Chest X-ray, AP view. Patient: 29 years old, sex M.
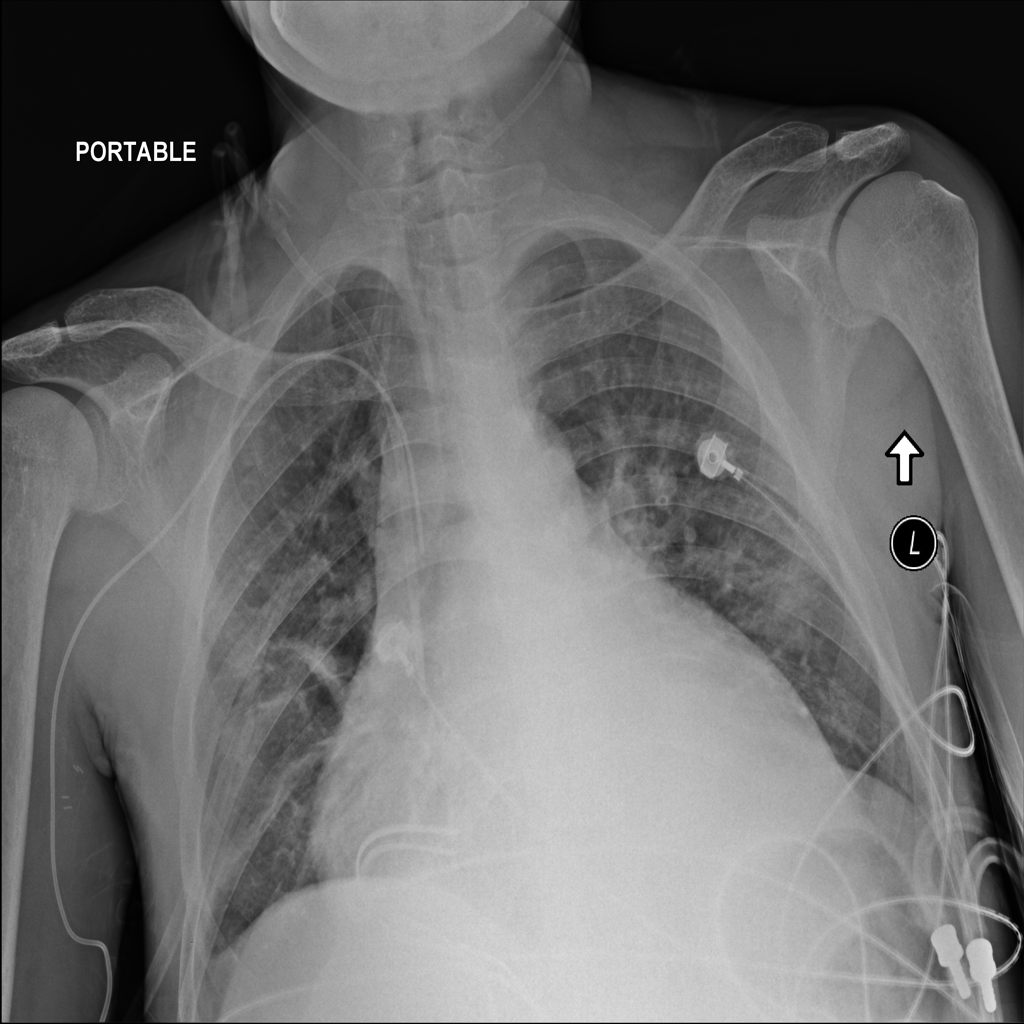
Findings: Cardiomegaly, Effusion